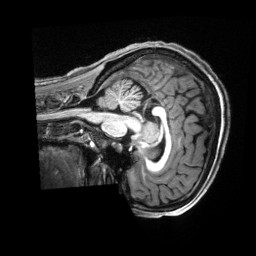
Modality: T1w
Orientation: sagittal
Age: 18
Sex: female
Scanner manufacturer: siemens
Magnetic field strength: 3 T
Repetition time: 2.5 s
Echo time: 0.00222 s